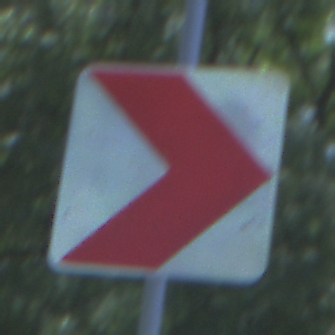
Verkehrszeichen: RichtungstafelnInKurvenKleinLinks
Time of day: Midday
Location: Outdoor (Nature)
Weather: Clear
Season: Summer
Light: Natural